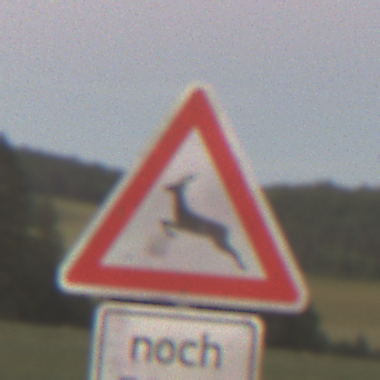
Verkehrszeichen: WildwechselRechts
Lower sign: LaengeEinerStrecke3
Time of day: SunriseSunset
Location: Outdoor (Nature)
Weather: Clear
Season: NotSpecified
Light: Natural